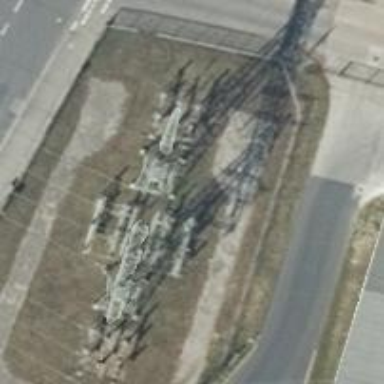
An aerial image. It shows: H-frame designed tower for power lines.